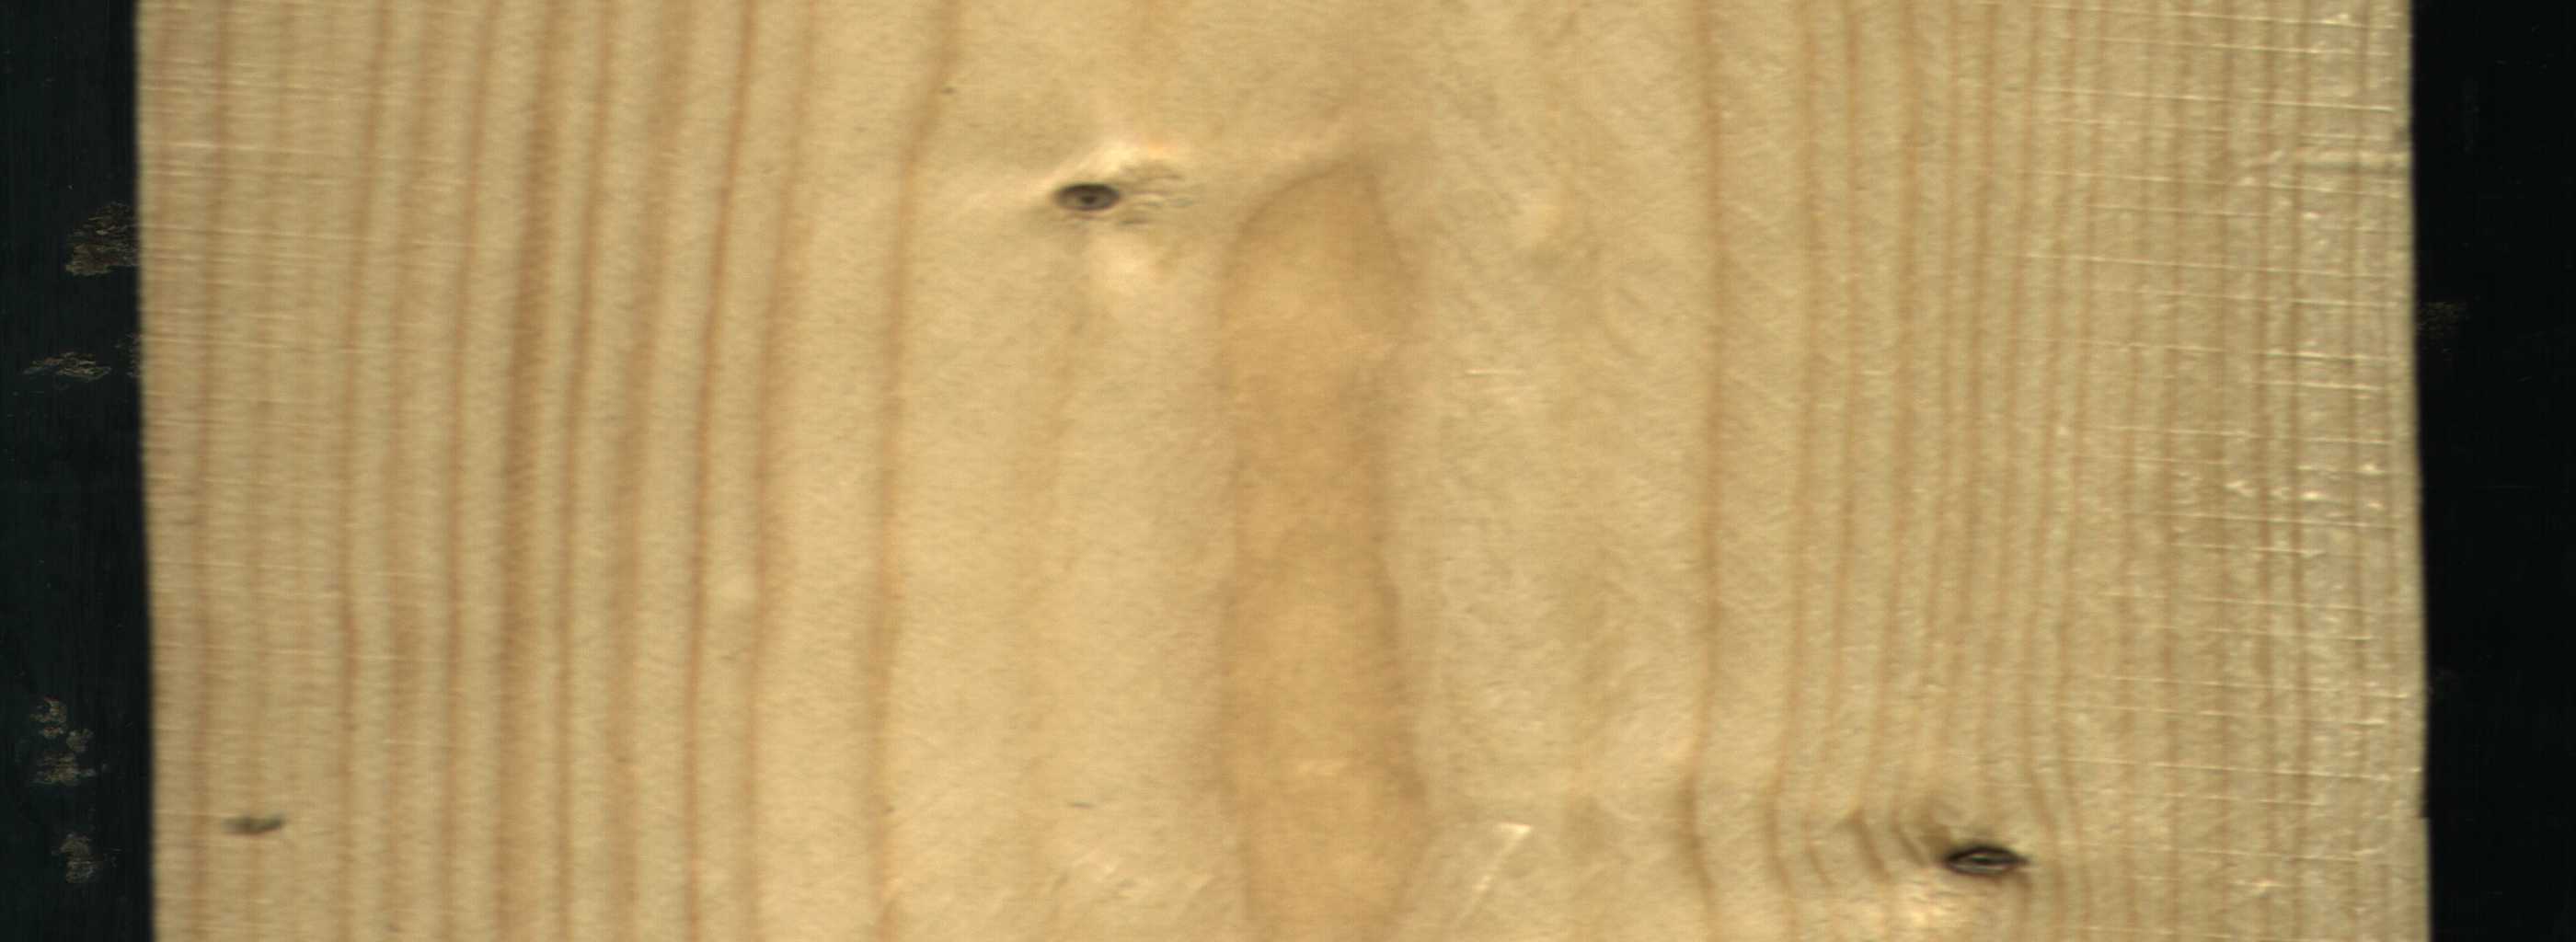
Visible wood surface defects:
Dead_Knot
Dead_Knot
Live_Knot